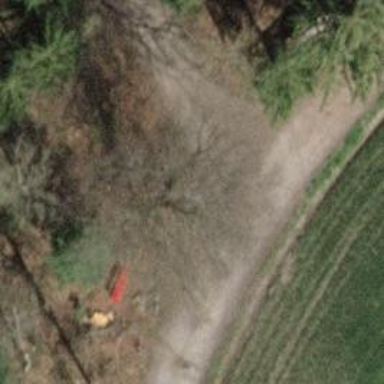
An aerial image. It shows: Red bench.